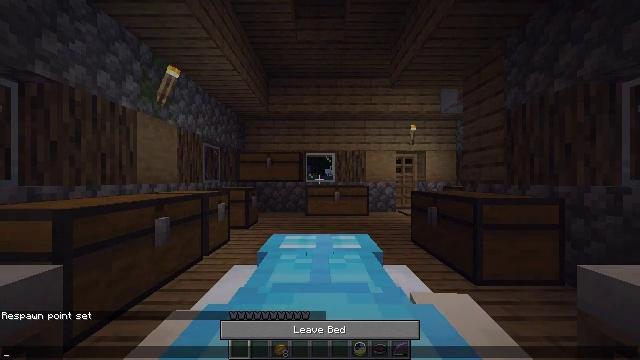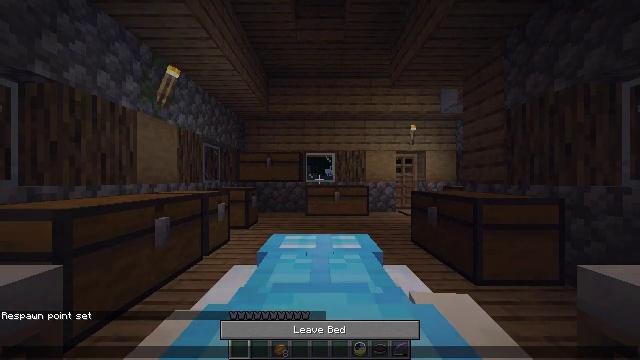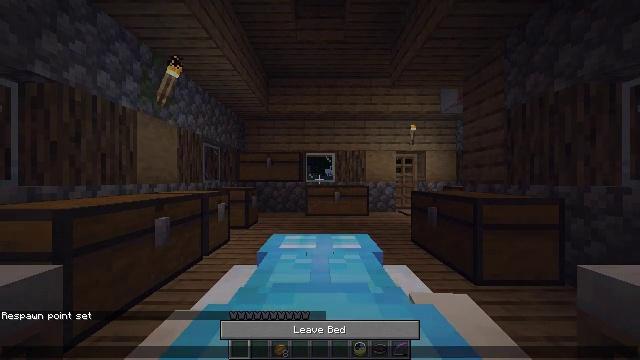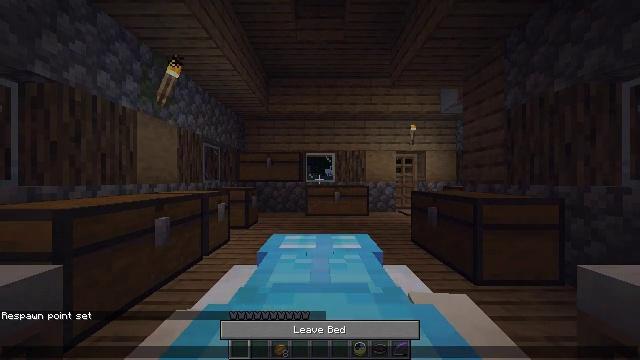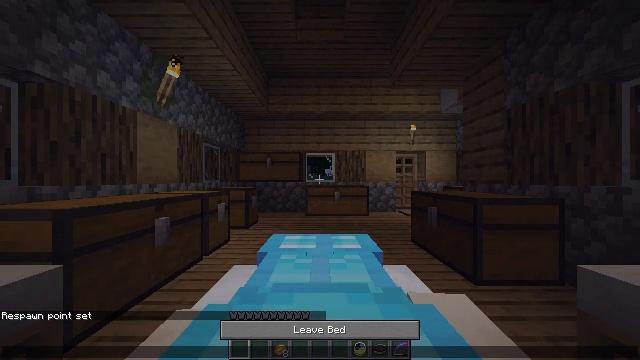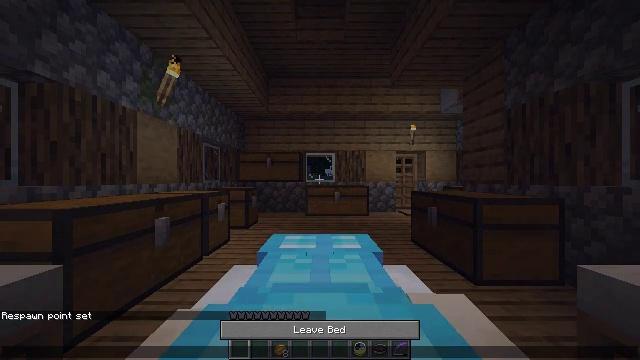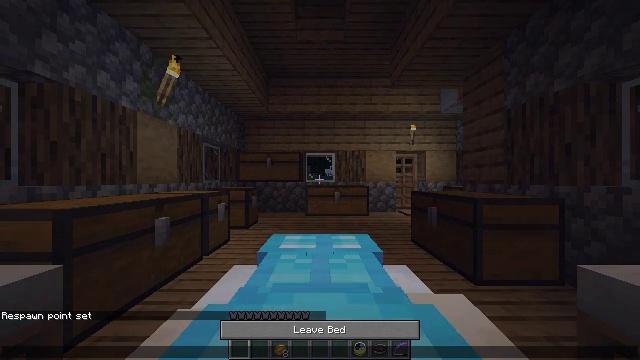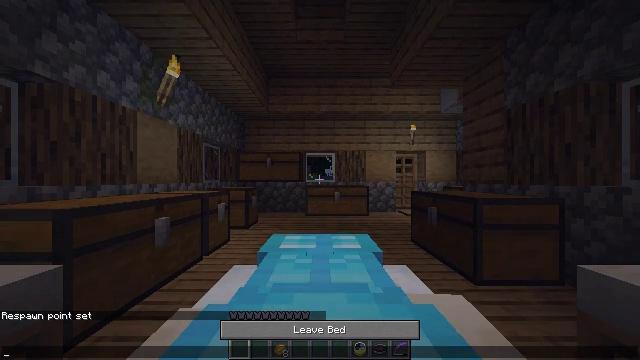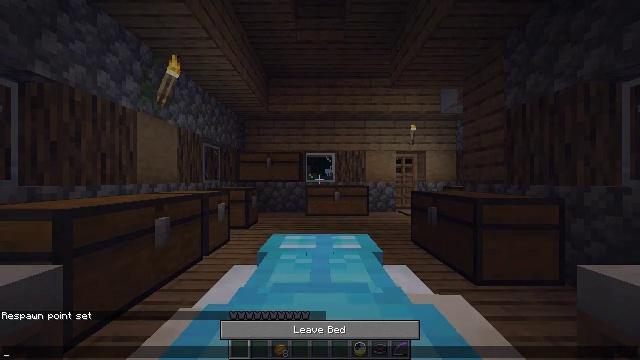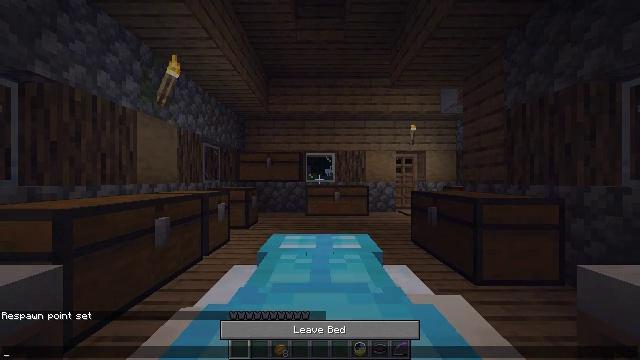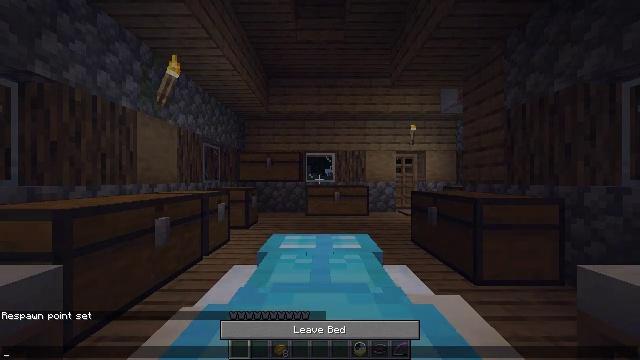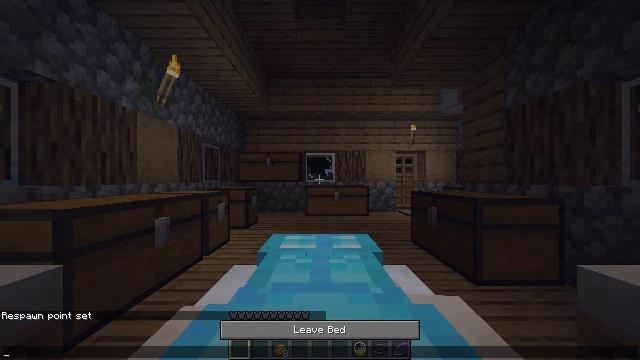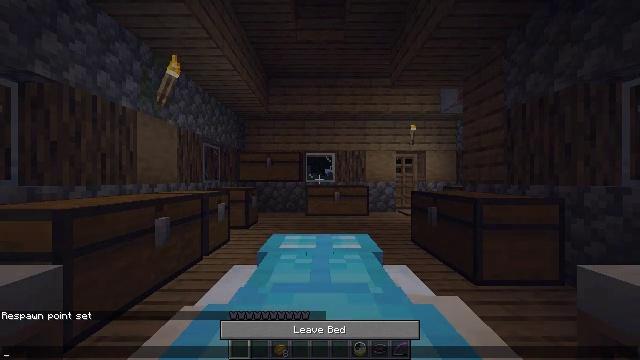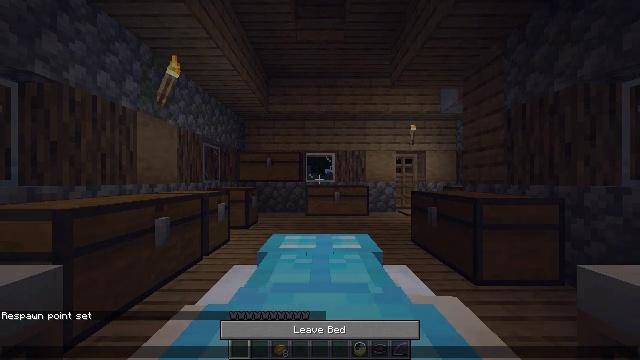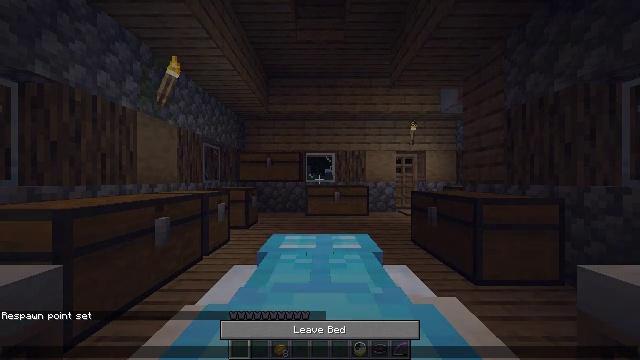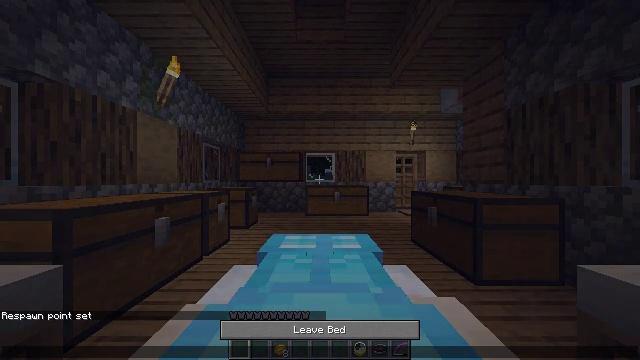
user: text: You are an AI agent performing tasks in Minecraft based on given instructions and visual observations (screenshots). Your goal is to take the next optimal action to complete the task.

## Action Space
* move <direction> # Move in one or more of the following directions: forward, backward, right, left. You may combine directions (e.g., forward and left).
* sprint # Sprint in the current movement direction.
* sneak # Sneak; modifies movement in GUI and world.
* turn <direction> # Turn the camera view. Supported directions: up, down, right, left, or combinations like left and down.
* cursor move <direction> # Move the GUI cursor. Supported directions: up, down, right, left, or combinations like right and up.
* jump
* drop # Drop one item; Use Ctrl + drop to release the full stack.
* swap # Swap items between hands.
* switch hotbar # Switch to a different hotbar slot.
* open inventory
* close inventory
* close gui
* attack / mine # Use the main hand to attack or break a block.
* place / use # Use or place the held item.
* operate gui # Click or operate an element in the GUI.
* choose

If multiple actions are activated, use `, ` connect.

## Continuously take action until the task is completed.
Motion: motion action
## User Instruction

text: Attack the white bed to collect it.
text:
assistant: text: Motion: no_op
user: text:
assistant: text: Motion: no_op
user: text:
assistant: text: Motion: no_op
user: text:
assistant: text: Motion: no_op
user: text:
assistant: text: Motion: no_op
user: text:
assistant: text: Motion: no_op
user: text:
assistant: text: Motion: no_op
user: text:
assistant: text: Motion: no_op
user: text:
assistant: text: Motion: no_op
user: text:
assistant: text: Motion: no_op
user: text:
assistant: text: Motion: no_op
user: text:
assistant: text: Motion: no_op
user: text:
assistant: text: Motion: no_op
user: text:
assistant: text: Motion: no_op
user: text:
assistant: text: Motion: no_op
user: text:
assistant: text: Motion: no_op
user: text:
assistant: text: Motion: no_op
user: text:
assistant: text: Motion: no_op
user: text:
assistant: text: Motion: no_op
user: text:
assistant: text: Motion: no_op
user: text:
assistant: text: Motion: no_op
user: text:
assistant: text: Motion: no_op
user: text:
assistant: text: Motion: no_op
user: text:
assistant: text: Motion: no_op
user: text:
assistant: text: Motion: no_op
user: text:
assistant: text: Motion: no_op
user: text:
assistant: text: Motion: no_op
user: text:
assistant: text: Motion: no_op
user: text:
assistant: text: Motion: no_op
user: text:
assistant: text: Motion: no_op